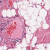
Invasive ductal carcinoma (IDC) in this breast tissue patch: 0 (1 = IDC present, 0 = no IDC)